Question: I am developing a flash games in which a letter symbol flies from right side of the screen and ends at left i need to process some keyboard events i.e when a letter is on the vertical
bar the letter should stop there. Can any one guide me how can i achieve this
Abdul Khaliq
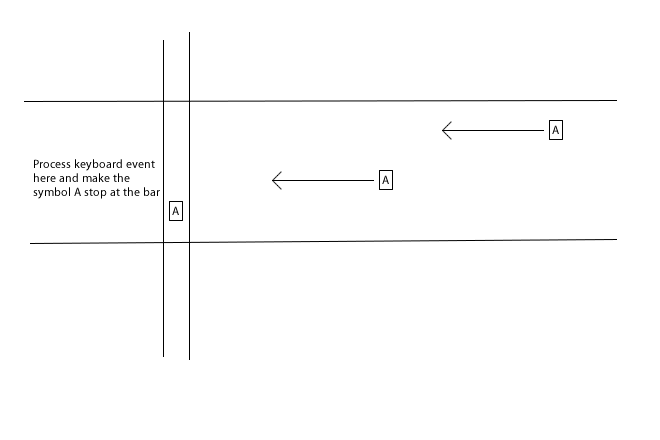
Answer: An easy approach is to put the created "letters" in an Array and call an update function (TimerEvent.TIMER or Event.ENTER_FRAME) wich moves/animates the letters. If the letter is inside the vertical bar (in range of x) and the <URL> then you just lock it there.
'''
stage.addEventListener(KeyboardEvent.KEY_UP, onKeyUpHandler);
private function onKeyUpHandler(event : KeyboardEvent) : void
{
for(var i : int = 0 ; i < _letterList.length ; i++)
{
if(isInRange(_letterList[i]))
{
if(_letterList[i].validateKey(event.keyCode))
{
// lock on position and skip further updates
}
}
}
}
'''